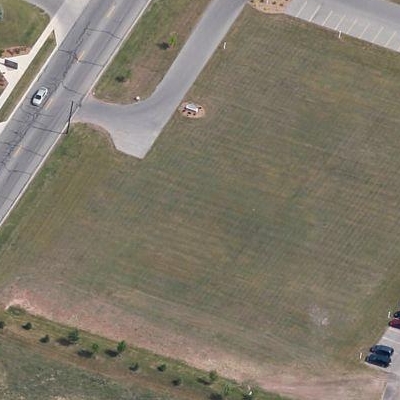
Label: Grass